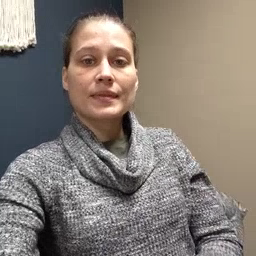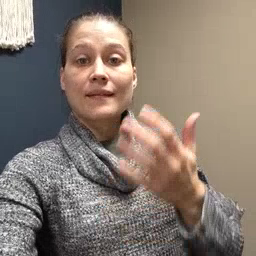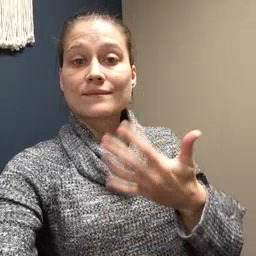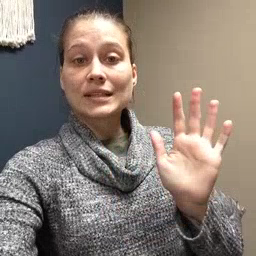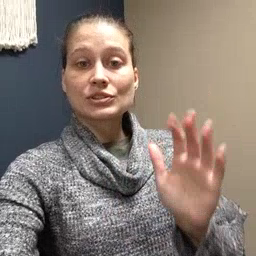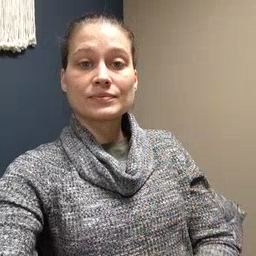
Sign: finish